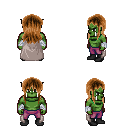
a pixel art fantasy rpg character, male body template, orc, green skin, gray cape, magenta pants, brown unkempt hairstyle, white cloth bandages, black shoes, four views (front, back, left, right), 2x2 character sprite sheet, small pixel art, hard edges, no anti-aliasing